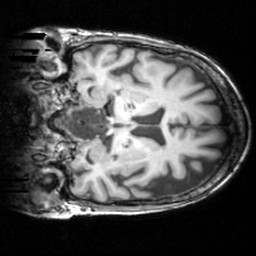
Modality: T1w
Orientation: coronal
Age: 84
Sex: female
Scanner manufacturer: siemens
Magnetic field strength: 3 T
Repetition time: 1.62 s
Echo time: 0.003 s